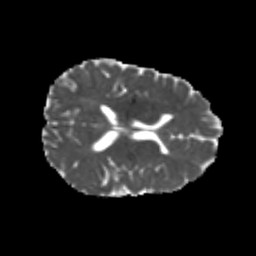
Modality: MD
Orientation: axial
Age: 24
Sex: male
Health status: healthy
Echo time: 0.074 s